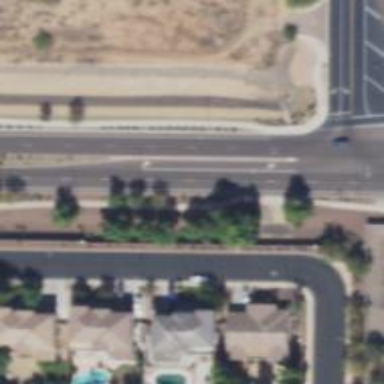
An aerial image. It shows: Secondary road with asphalt surface.